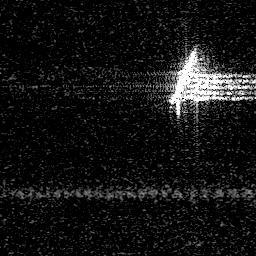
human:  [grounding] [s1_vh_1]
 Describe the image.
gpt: In the satellite image, there is  <ref>1 medium ship </ref> <box>[[64, 25, 76, 41, 0]]</box> located at right.